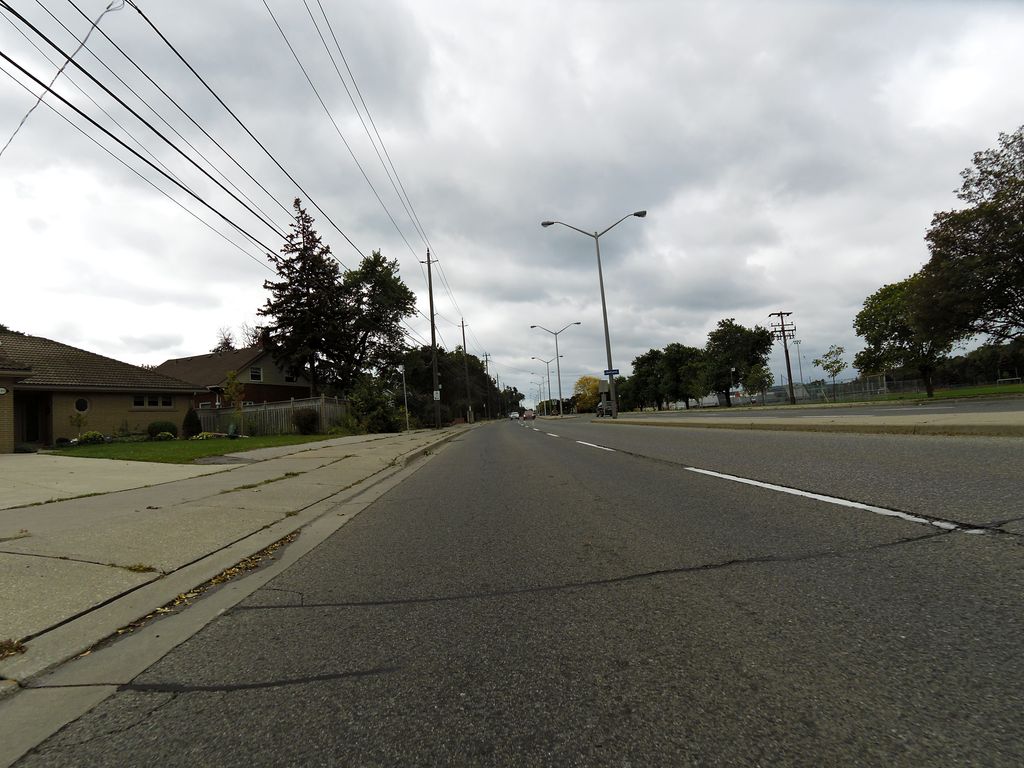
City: toronto